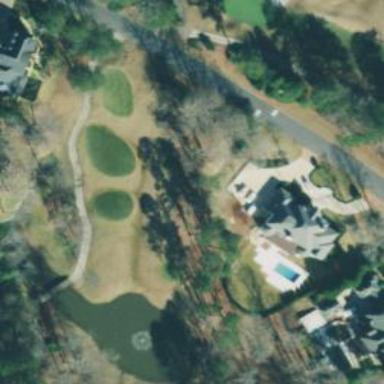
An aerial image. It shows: Water hazard on golf course. The hazard is natural water feature.